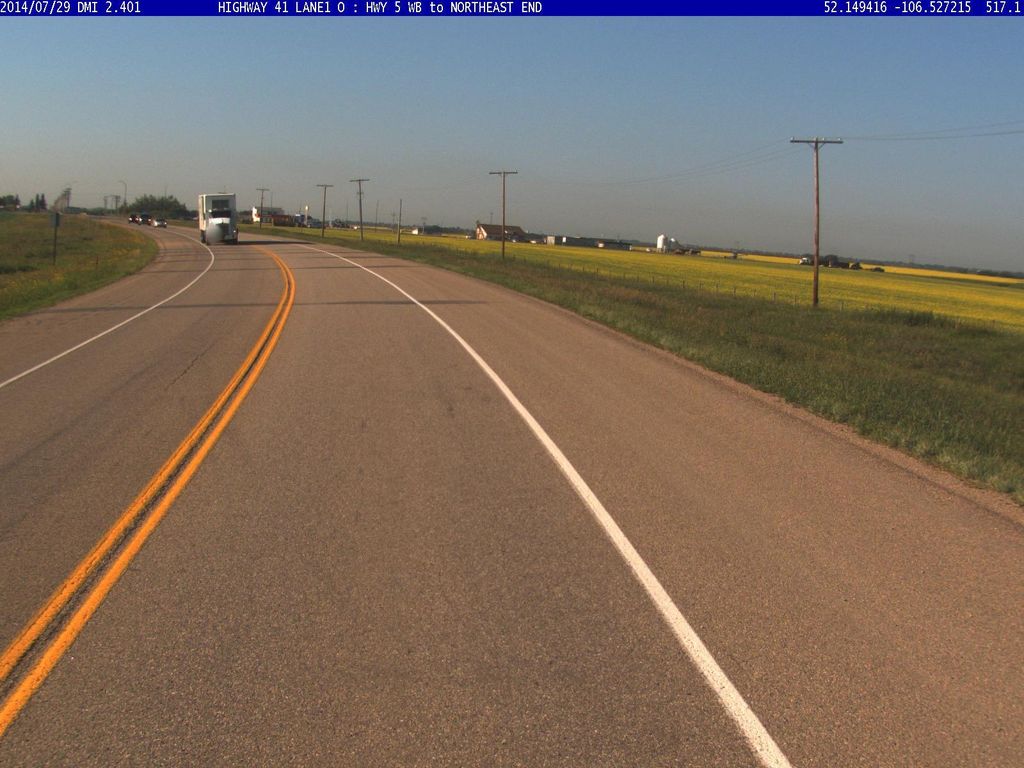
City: saskatoon